Interaction volume radius: 10 \u00c5
Interaction volume height: 35 \u00c5
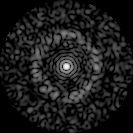
Disorder parameter: 0.8451